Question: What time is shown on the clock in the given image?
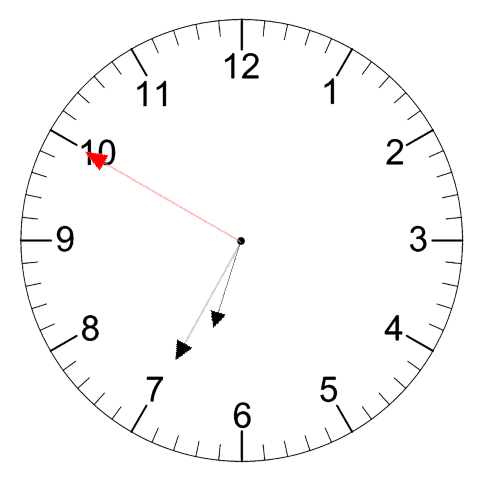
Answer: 06:34:50